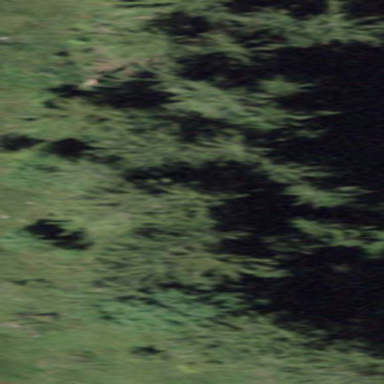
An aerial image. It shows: Forest area.